Current action and preconditions to check: path_clear

Your task: For each precondition in the list above, predict whether it will hold at this action.

Consider the current scene as observed from the mobile robot's camera, and analyze the predicted future states of all dynamic agents (e.g., people, animals, vehicles, or any moving entities) within the NEXT SECOND.

IMPORTANT: Only answer "very likely" if you are absolutely certain—based on strong, clear evidence—that a dynamic agent will violate the precondition in the predicted future state. Do NOT answer "very likely" for unlikely, ambiguous, or low-probability risks.

Ask yourself for each precondition: Is there a high probability, with clear and convincing evidence, that the predicted future states of any dynamic agent will interfere with the predicted future state of the currently executing action within the NEXT SECOND, causing that precondition to fail?

Assess the risk level based on these predictions. Use "likely" or "very likely" if motions create a clear risk of interference.

Use "neutral" or "improbable" if agents are nearby but their predicted paths are clearly diverging or non-conflicting.

Failure Risk Categories: "very improbable", "improbable", "neutral", "likely", "very likely"

Answer Format: Output ONLY the probability_of_failure value from these categories: "very improbable", "improbable", "neutral", "likely", "very likely"

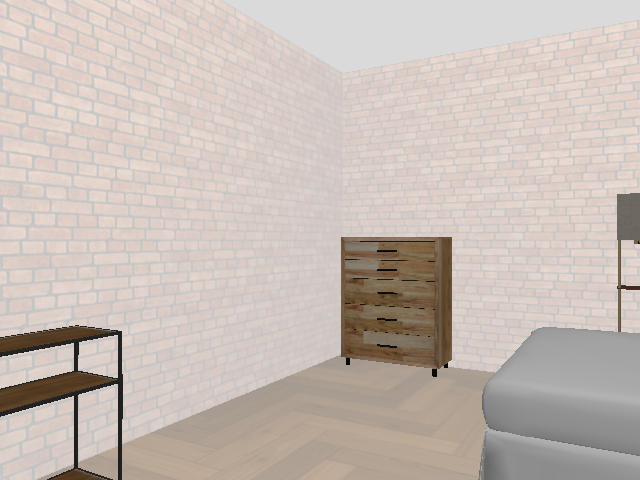

Answer: very improbable